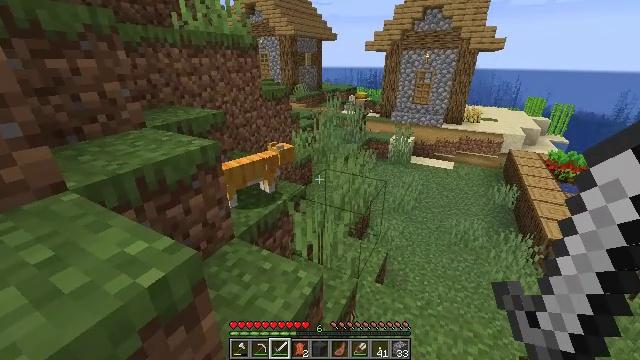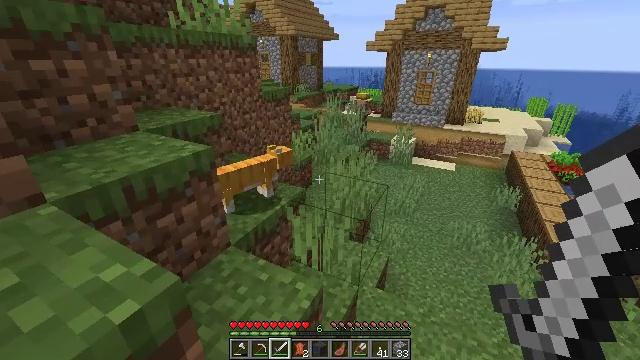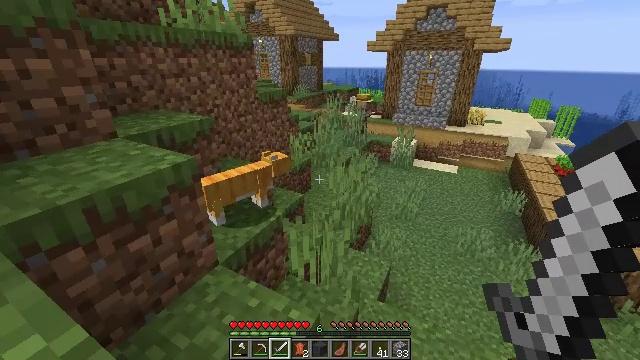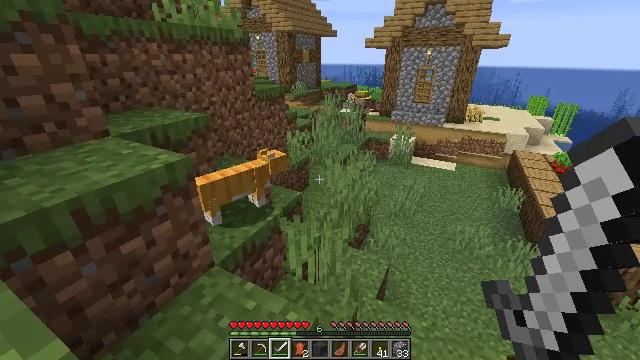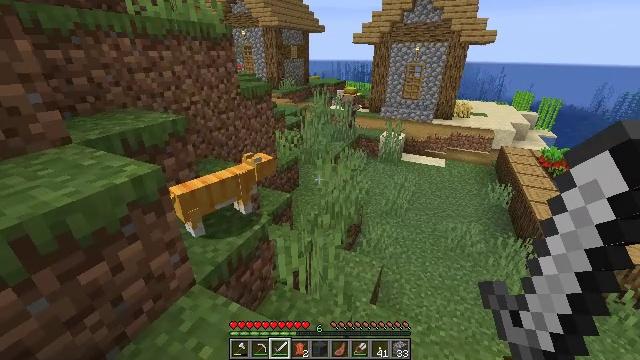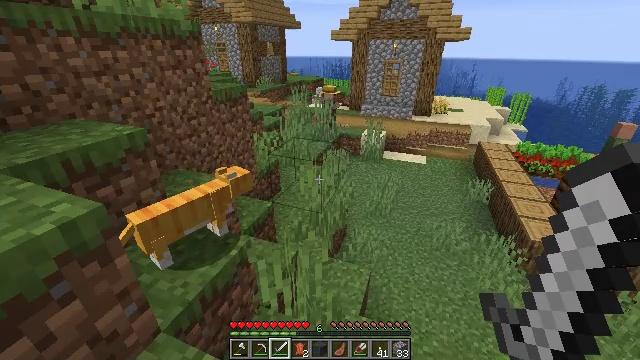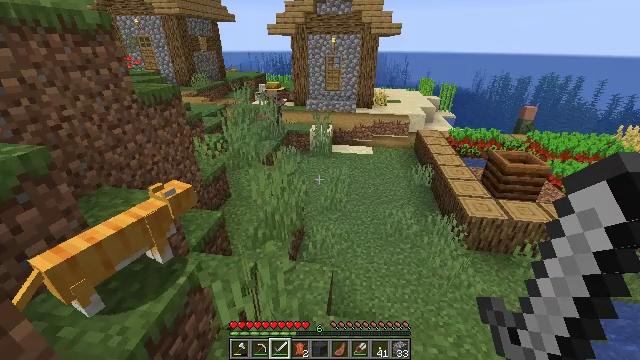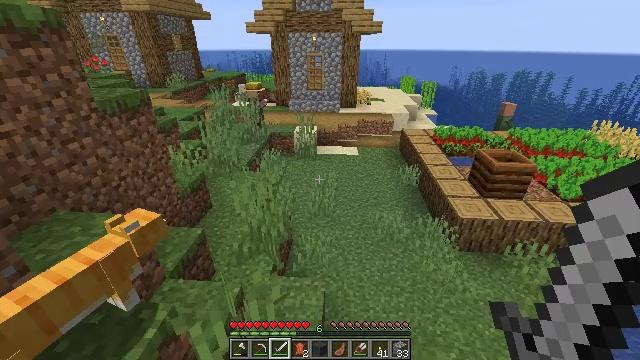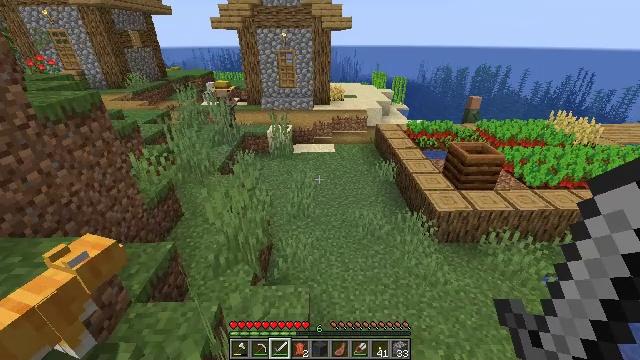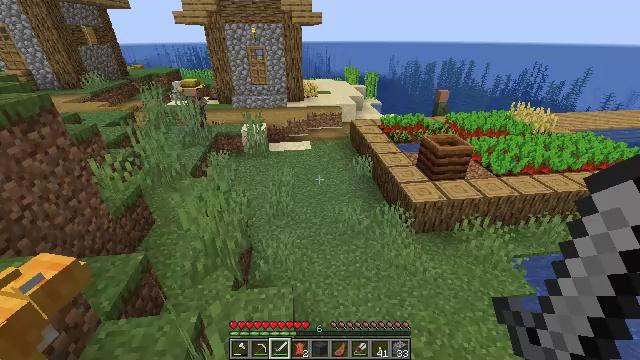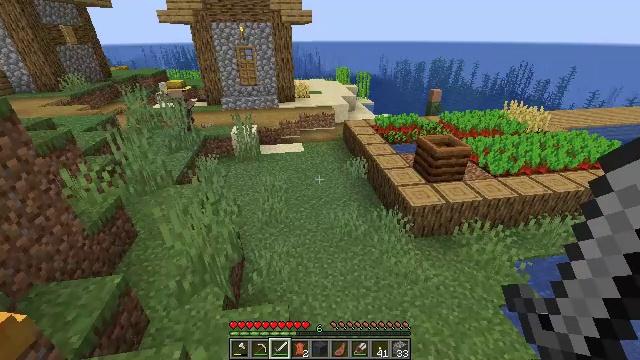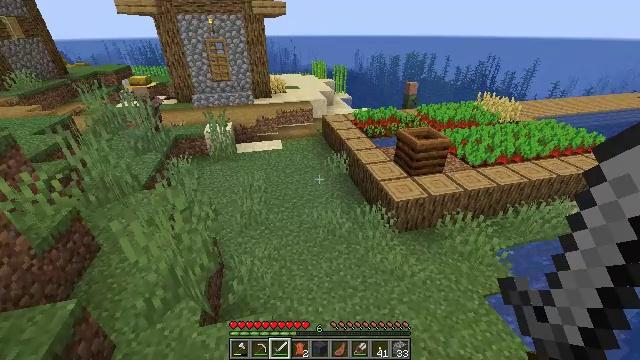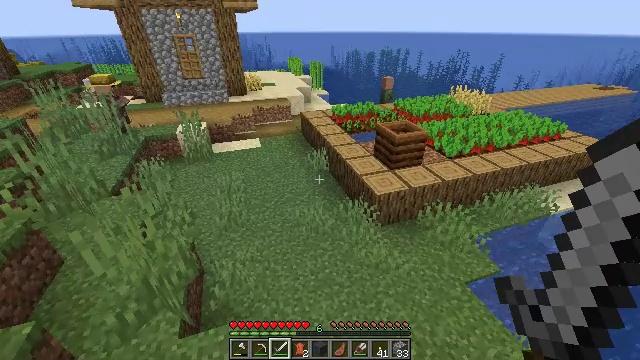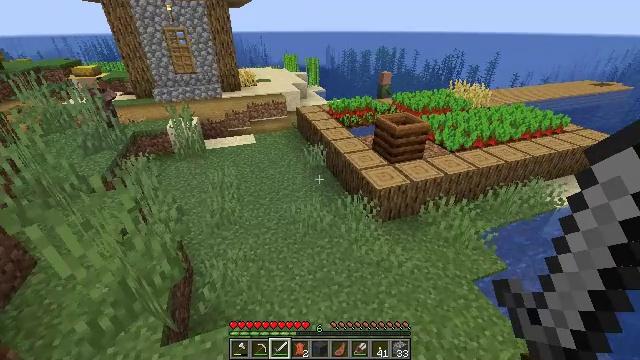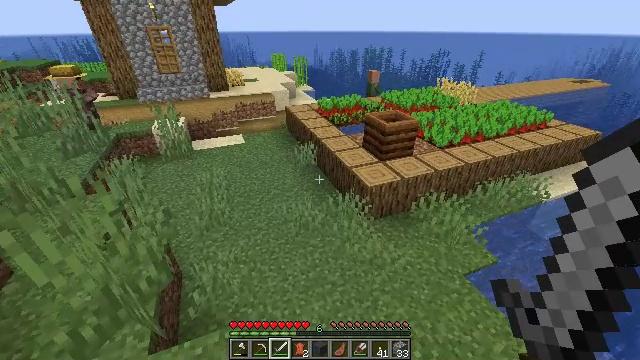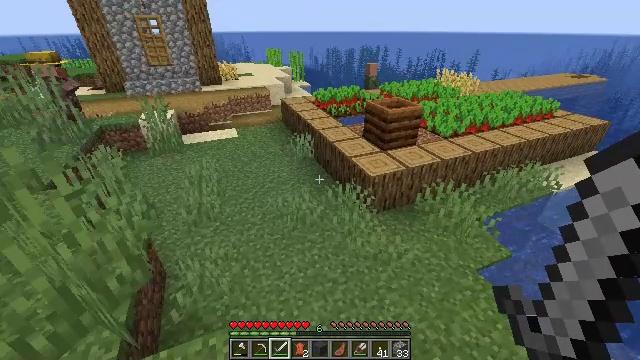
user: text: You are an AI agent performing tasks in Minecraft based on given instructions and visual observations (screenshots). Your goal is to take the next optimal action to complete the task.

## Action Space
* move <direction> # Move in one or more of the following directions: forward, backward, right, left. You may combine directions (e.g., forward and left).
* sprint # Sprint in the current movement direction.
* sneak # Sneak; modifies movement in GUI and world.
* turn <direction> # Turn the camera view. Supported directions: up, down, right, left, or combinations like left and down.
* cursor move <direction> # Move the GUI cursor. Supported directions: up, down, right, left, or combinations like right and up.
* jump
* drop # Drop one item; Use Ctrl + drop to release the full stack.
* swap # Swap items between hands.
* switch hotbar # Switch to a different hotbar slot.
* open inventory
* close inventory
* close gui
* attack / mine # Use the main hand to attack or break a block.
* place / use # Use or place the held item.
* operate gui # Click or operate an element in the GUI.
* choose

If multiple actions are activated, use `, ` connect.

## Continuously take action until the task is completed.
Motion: motion action
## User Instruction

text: Harvest beetroots from the farm.
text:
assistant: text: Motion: move forward
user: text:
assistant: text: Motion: move forward
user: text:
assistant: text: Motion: move forward
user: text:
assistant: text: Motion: move forward, turn right
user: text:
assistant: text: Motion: move forward, turn right
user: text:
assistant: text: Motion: move forward, turn right
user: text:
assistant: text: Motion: move forward, turn right
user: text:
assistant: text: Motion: move forward, turn right
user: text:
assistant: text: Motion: move forward, turn right
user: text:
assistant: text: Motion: move forward, turn right
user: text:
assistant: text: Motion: move forward, turn right
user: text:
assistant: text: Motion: move forward, turn right
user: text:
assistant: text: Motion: move forward
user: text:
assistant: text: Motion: move forward, turn right
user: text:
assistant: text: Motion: move forward
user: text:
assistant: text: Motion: move forward
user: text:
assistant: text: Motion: move forward
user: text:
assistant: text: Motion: move forward
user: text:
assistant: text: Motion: move forward
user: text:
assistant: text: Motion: move forward
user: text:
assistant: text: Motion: move forward
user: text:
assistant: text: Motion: move forward
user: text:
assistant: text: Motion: move forward
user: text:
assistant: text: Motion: move forward
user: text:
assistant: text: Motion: move forward
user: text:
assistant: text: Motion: move forward
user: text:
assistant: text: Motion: move forward
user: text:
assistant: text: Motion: move forward
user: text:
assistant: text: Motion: move forward
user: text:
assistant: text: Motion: move forward